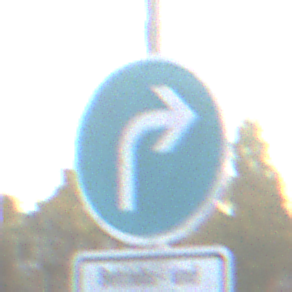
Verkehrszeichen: VorgeschriebeneFahrtrichtungRechts
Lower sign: BesondereFahrzeugeUndTransportgueter9
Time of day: MorningAfternoon
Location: Outdoor (Suburban)
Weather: PartlyCloudy
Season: NotSpecified
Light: Natural